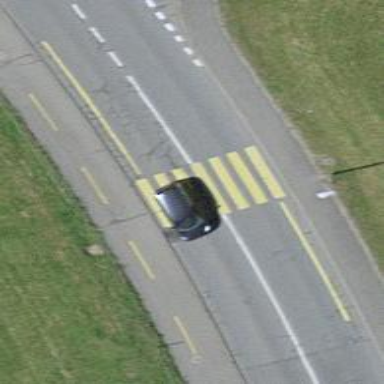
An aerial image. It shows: Uncontrolled zebra crossing with zebra markings.